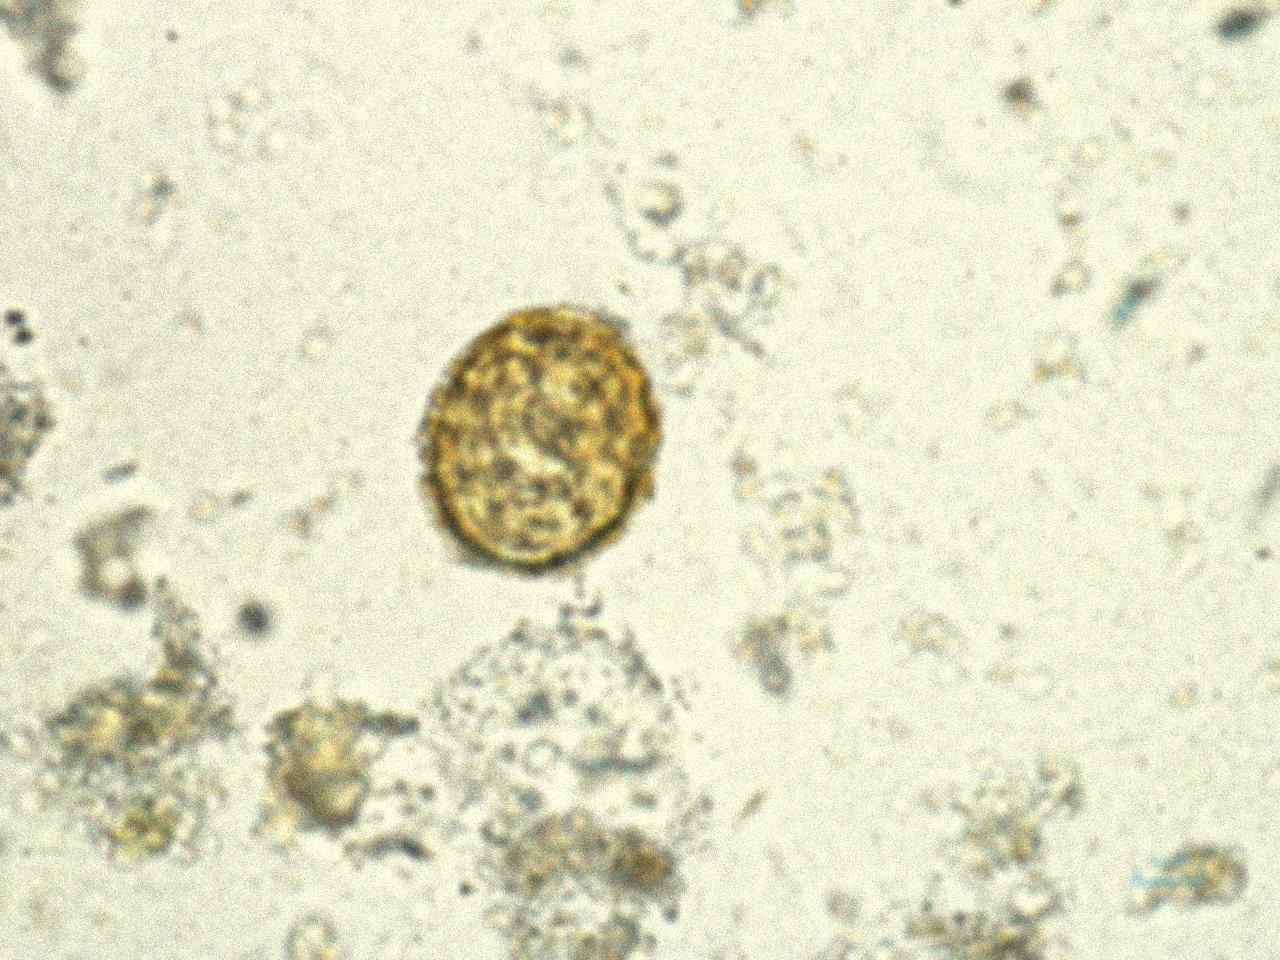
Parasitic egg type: Ascaris lumbricoides